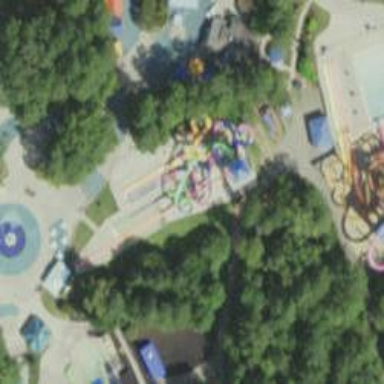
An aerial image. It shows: Water slide attraction.